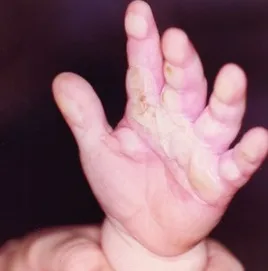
Burn injuries to flexural areas of the left volar hand in January 1976.
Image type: medical_photograph (other_medical_photograph)